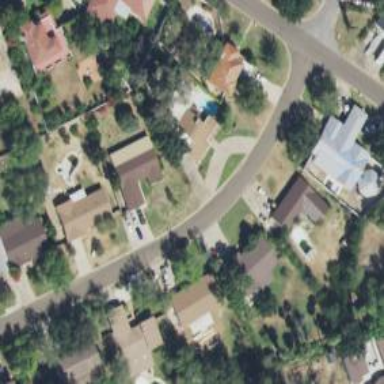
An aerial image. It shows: Residential area with homes lining the residential road.